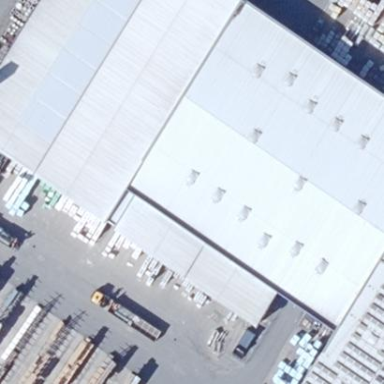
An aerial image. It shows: Industrial building.